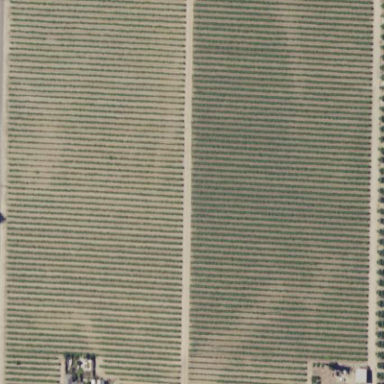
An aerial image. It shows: Vineyard where grapes are grown.